Question: I have a Sankey network from networkd3 rendering inside a Shiny app showing transitions within a year, with various options for users to filter data. I encountered an issue with the links not connecting fully with the nodes and running into other links, specifically when users select a small subset of groups causing the plot to be longer horizontally than it is vertically (i.e., showing more years than groups in each year - see example below).

I could not locate a fix on Stack Overflow. I believe the issue may be in the underlying Javascript, so I am out of my depth. Any help would be super appreciated. Thanks! Reprex below.
'''
## Create links dataframe
# Note that the 0 count links are for displaying nodes in the proper year
links <- data.frame(
from = c(
"A 2015", "A 2016", "A 2017", "A 2018", "A 2019",
"A 2015", "A 2016", "A 2017", "A 2018"
),
to = c(
"B 2016", "B 2017", "B 2018", "B 2019", "B 2020",
"A 2016", "A 2017", "A 2018", "A 2019"
),
count = c(48, 36, 31, 46, 24, 0, 0, 0, 0)
)
## Create node dataframe
nodes <- data.frame(
name = unique(
c(
as.character(links$from),
as.character(links$to)
)
)
)
## Add node indices to link data (zero-indexed)
links$source = match(links$from, nodes$name)-1
links$target = match(links$to, nodes$name)-1
## Render Sankey
library(networkD3)
sankeyNetwork(
Links = links,
Nodes = nodes,
Source = "source",
Target = "target",
Value = "count",
NodeID = "name",
iterations = 0,
sinksRight = FALSE
)
'''
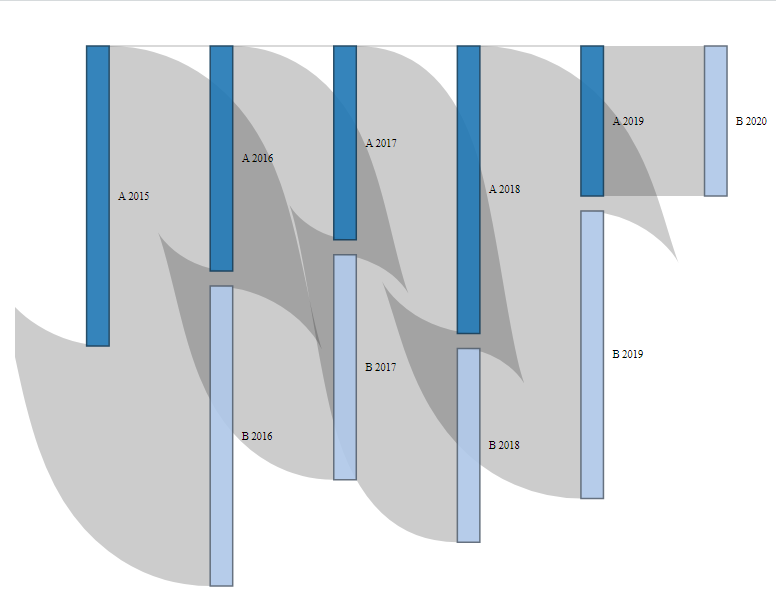
Answer: The links that D3's sankey module makes are SVG paths with a Bezier curve. In your example, the browser's SVG engine is trying to make a curved path within a very tight horizontal space with a very thick (stroke-width) path. Compare for example the following two SVGs (where the only difference is the stroke-width)...
'''
<svg style="width: 100%; height: 100%;">
<path d="M 0 50 C 25,50 25,100 50,100" style="stroke-width: 10px; fill: none; stroke: rgb(0, 0, 0); stroke-opacity: 0.2;"></path>
<g transform="translate(100,0)">
<path d="M 0 50 C 25,50 25,100 50,100" style="stroke-width: 80px; fill: none; stroke: rgb(0, 0, 0); stroke-opacity: 0.2;"></path>
</g>
</svg>
'''
By default, 'networkD3''s sankey plot tries to use as much horizontal and vertical space as its container allows, which in your case resulted in a less than optimal height to width ratio, which makes the horizontal distance between the nodes relatively small, and the height of the nodes (and therefore the thickness of the links) relatively large.
You can "fix" this by changing the size of the container and refreshing (i.e. resizing your browser window, or changing the HTML/CSS attributes of the container), or by specifying a width and height so that the ratio works for the data you have, for instance...
'''
sankeyNetwork(
Links = links,
Nodes = nodes,
Source = "source",
Target = "target",
Value = "count",
NodeID = "name",
iterations = 0,
sinksRight = FALSE,
height = 250,
width = 1000
)
'''
<URL>